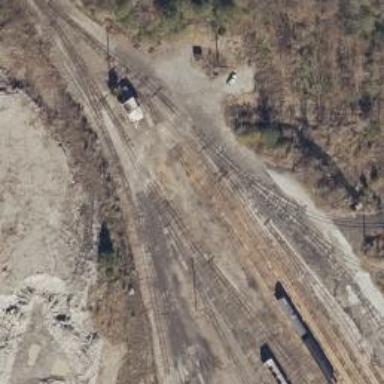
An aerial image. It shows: Disused railway spur.